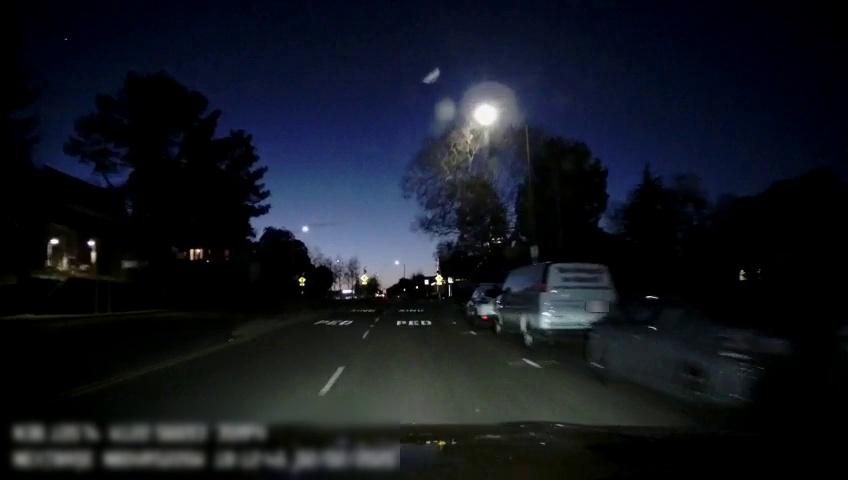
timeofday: Night
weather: Other
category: Drivable Space
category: Vehicles | SUV
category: Vehicles | Van
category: Vehicles | Car
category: Vehicles | Truck
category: Lanes | Alternate Lane
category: Lanes | Current Lane
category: Lanes | Current Lane
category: Lanes | Opposite Lane